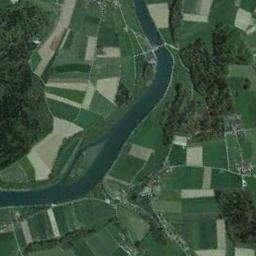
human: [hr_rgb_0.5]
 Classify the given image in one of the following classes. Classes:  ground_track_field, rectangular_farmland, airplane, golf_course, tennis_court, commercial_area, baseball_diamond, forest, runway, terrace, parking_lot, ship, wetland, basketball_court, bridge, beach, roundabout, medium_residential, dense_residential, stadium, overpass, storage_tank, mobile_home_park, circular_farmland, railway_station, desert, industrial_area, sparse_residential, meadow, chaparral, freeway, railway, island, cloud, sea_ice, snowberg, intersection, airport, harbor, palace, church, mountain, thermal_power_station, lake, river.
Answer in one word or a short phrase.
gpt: river